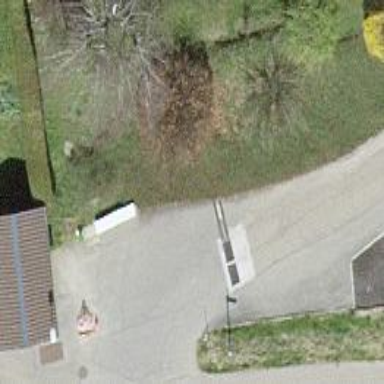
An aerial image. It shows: Post box is visible.